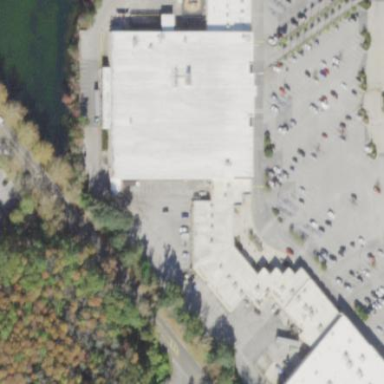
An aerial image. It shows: Mall building.